Interaction volume radius: 5 \u00c5
Interaction volume height: 15 \u00c5
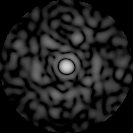
Disorder parameter: 0.8887